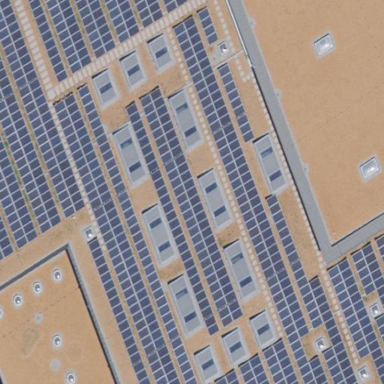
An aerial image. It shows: Solar power generator using photovoltaic method with solar photovoltaic panel types.